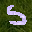
Label: 5